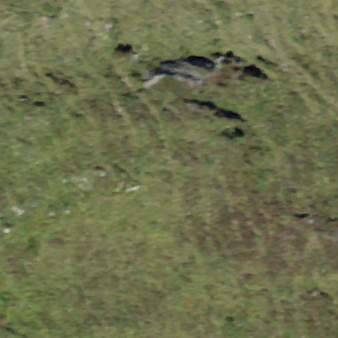
Label: other